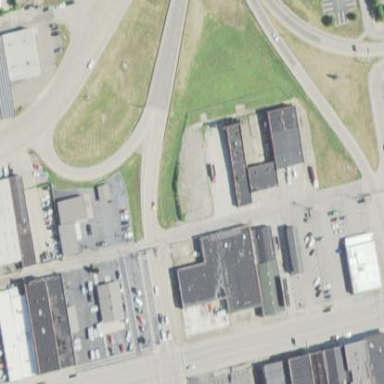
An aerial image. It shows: Commercial area.